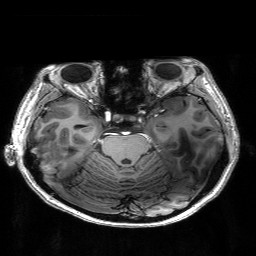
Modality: T1w
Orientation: coronal